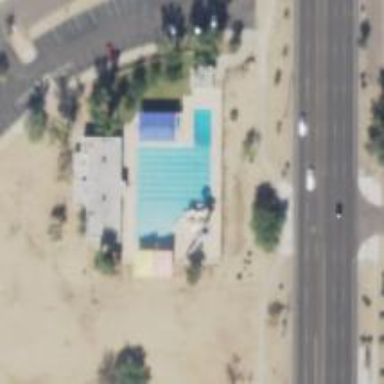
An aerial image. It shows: Water slide attraction.